Aerial crown-view tile of a tropical tree (Barro Colorado Island, Panama), acquired 20241014:
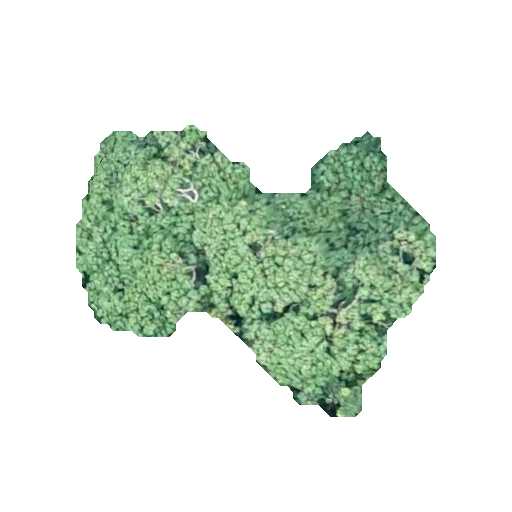
Species: Sterculia apetala
GBIF accepted scientific name: Sterculia apetala
Crown area: 101.64 m²